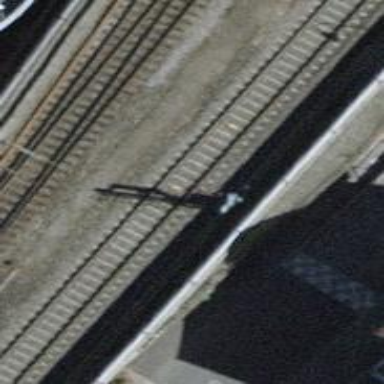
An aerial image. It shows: Railway track with contact lines for electrification.